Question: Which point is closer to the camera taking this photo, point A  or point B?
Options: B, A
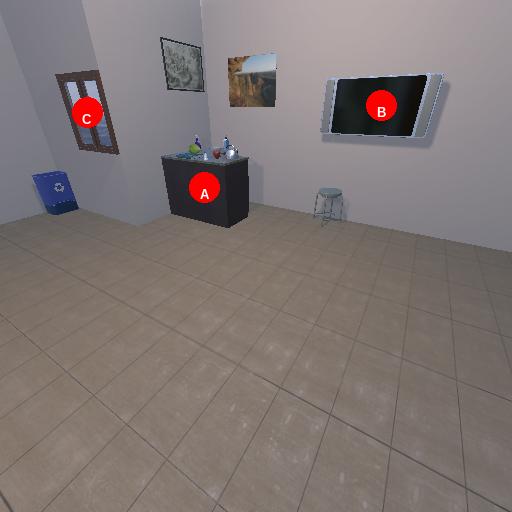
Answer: B